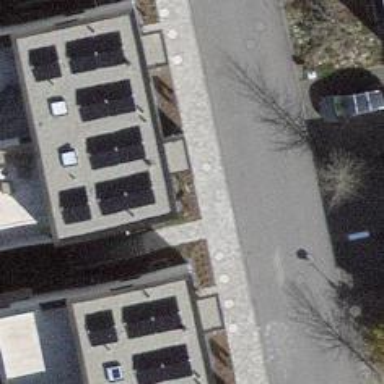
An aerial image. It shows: Solar power generator with photovoltaic panels.